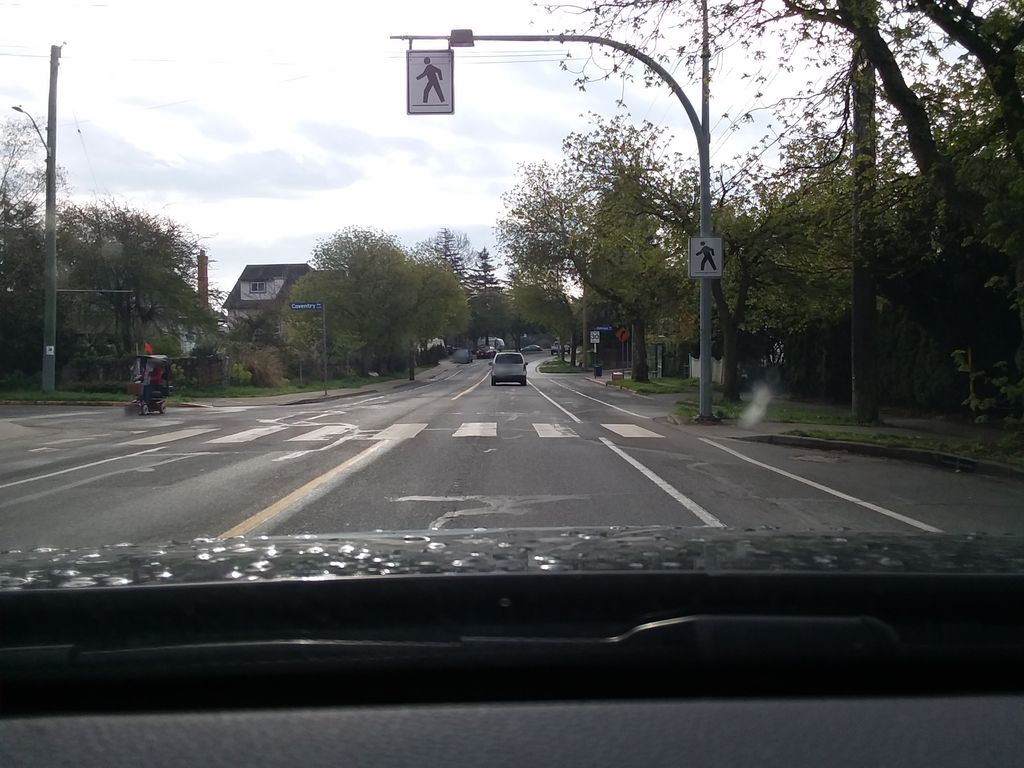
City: victoria